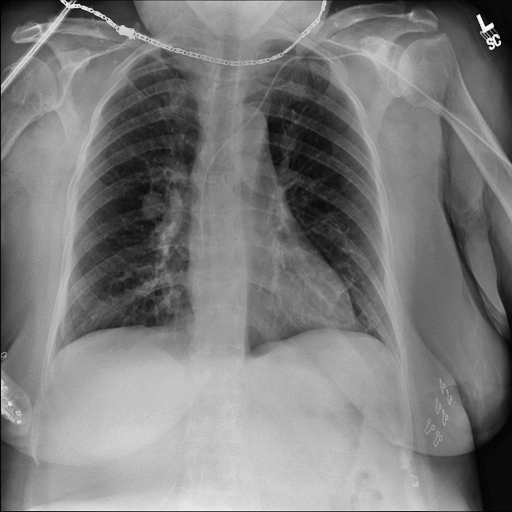
Finding: NORMAL